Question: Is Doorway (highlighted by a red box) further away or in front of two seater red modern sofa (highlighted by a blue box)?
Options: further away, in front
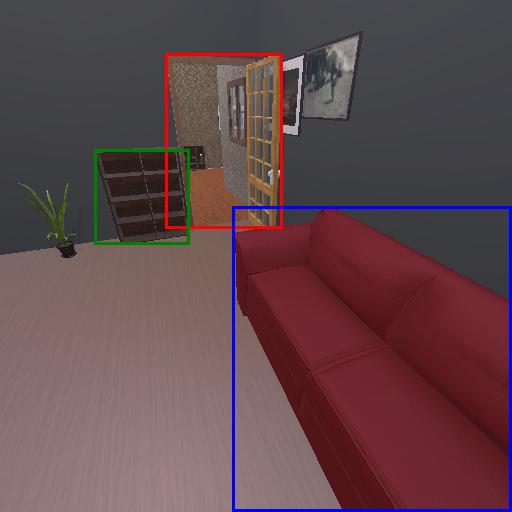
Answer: further away